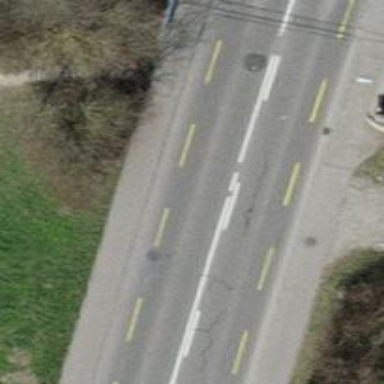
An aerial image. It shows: Tertiary road with designated cycle lane.